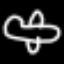
Label: airplane